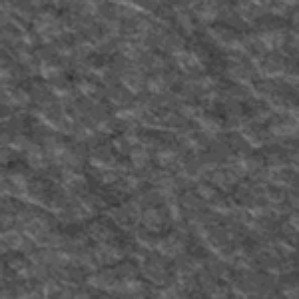
Label: frost